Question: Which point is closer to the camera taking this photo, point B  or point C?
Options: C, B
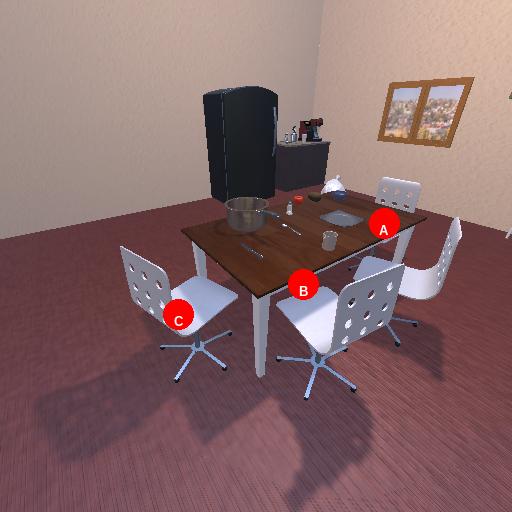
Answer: C